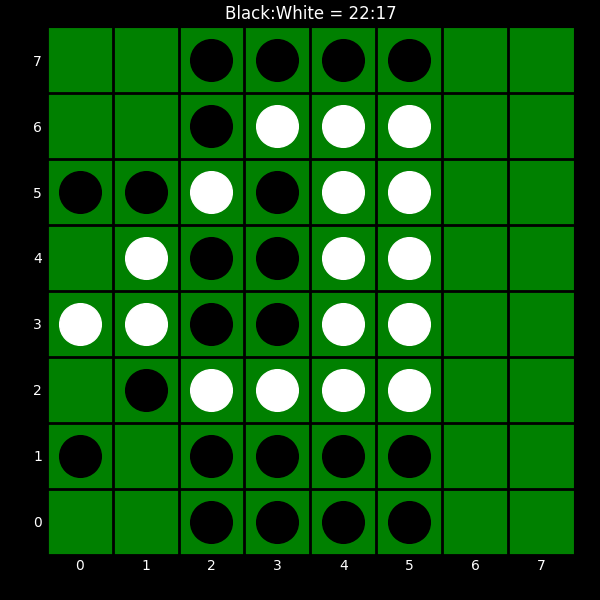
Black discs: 22
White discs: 17